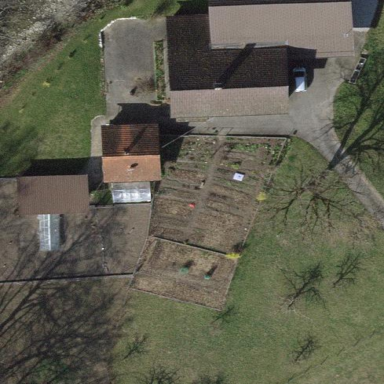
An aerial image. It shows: Farmyard area.